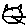
Label: cat